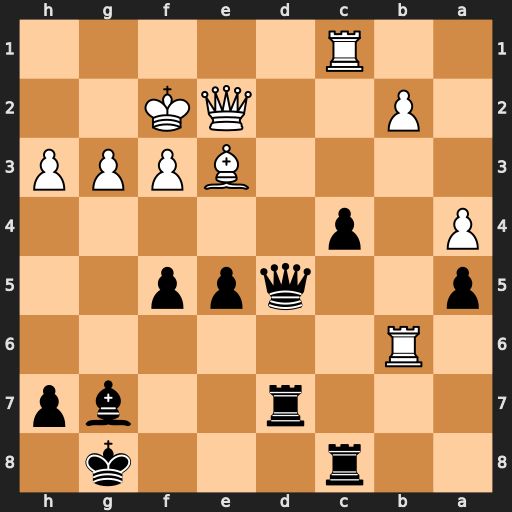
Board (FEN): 2r3k1/3r2bp/1R6/p2qpp2/P1p5/4BPPP/1P2QK2/2R5
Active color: b
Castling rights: -
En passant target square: -
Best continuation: f4 gxf4 exf4